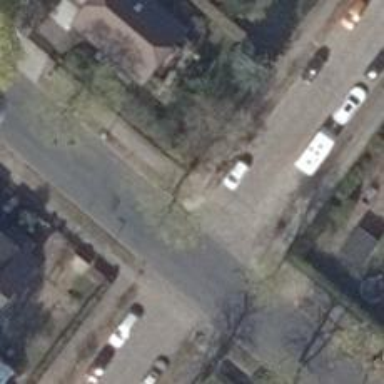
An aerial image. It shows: Sidewalk along the footway.